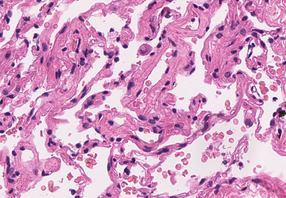
Tumor epithelial tissue: no
Tumor-associated stroma tissue: no
Normal tissue: yes